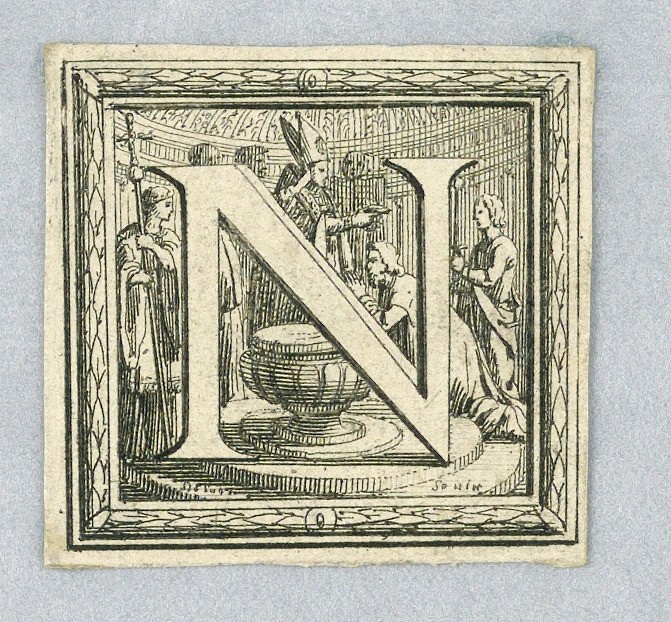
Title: Figural letter, Capital N
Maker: Juan Dolívar, Spanish, active in France, 1641–1692
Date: ca. 1700
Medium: Etching and engraving on paper
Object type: Print
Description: Standing before a Pope baptizing a bearded man. Moulded frame.